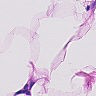
Metastatic tissue present: no